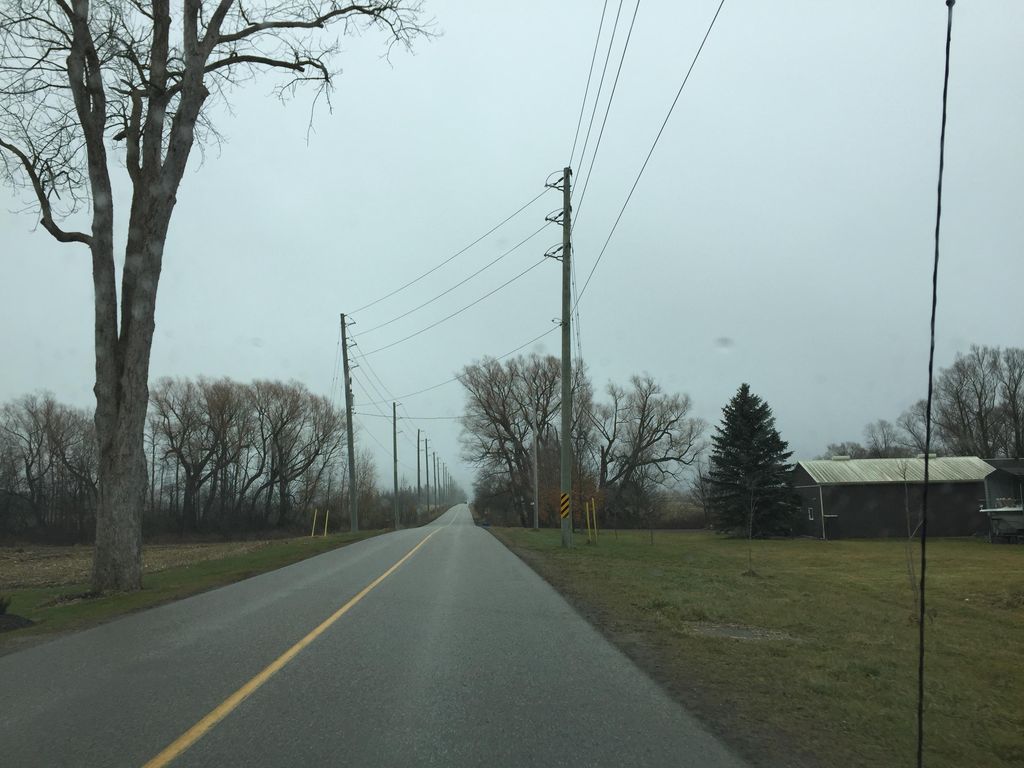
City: kitchener-waterloo